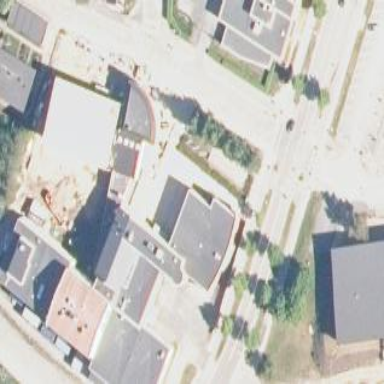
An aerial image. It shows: School.